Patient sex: F
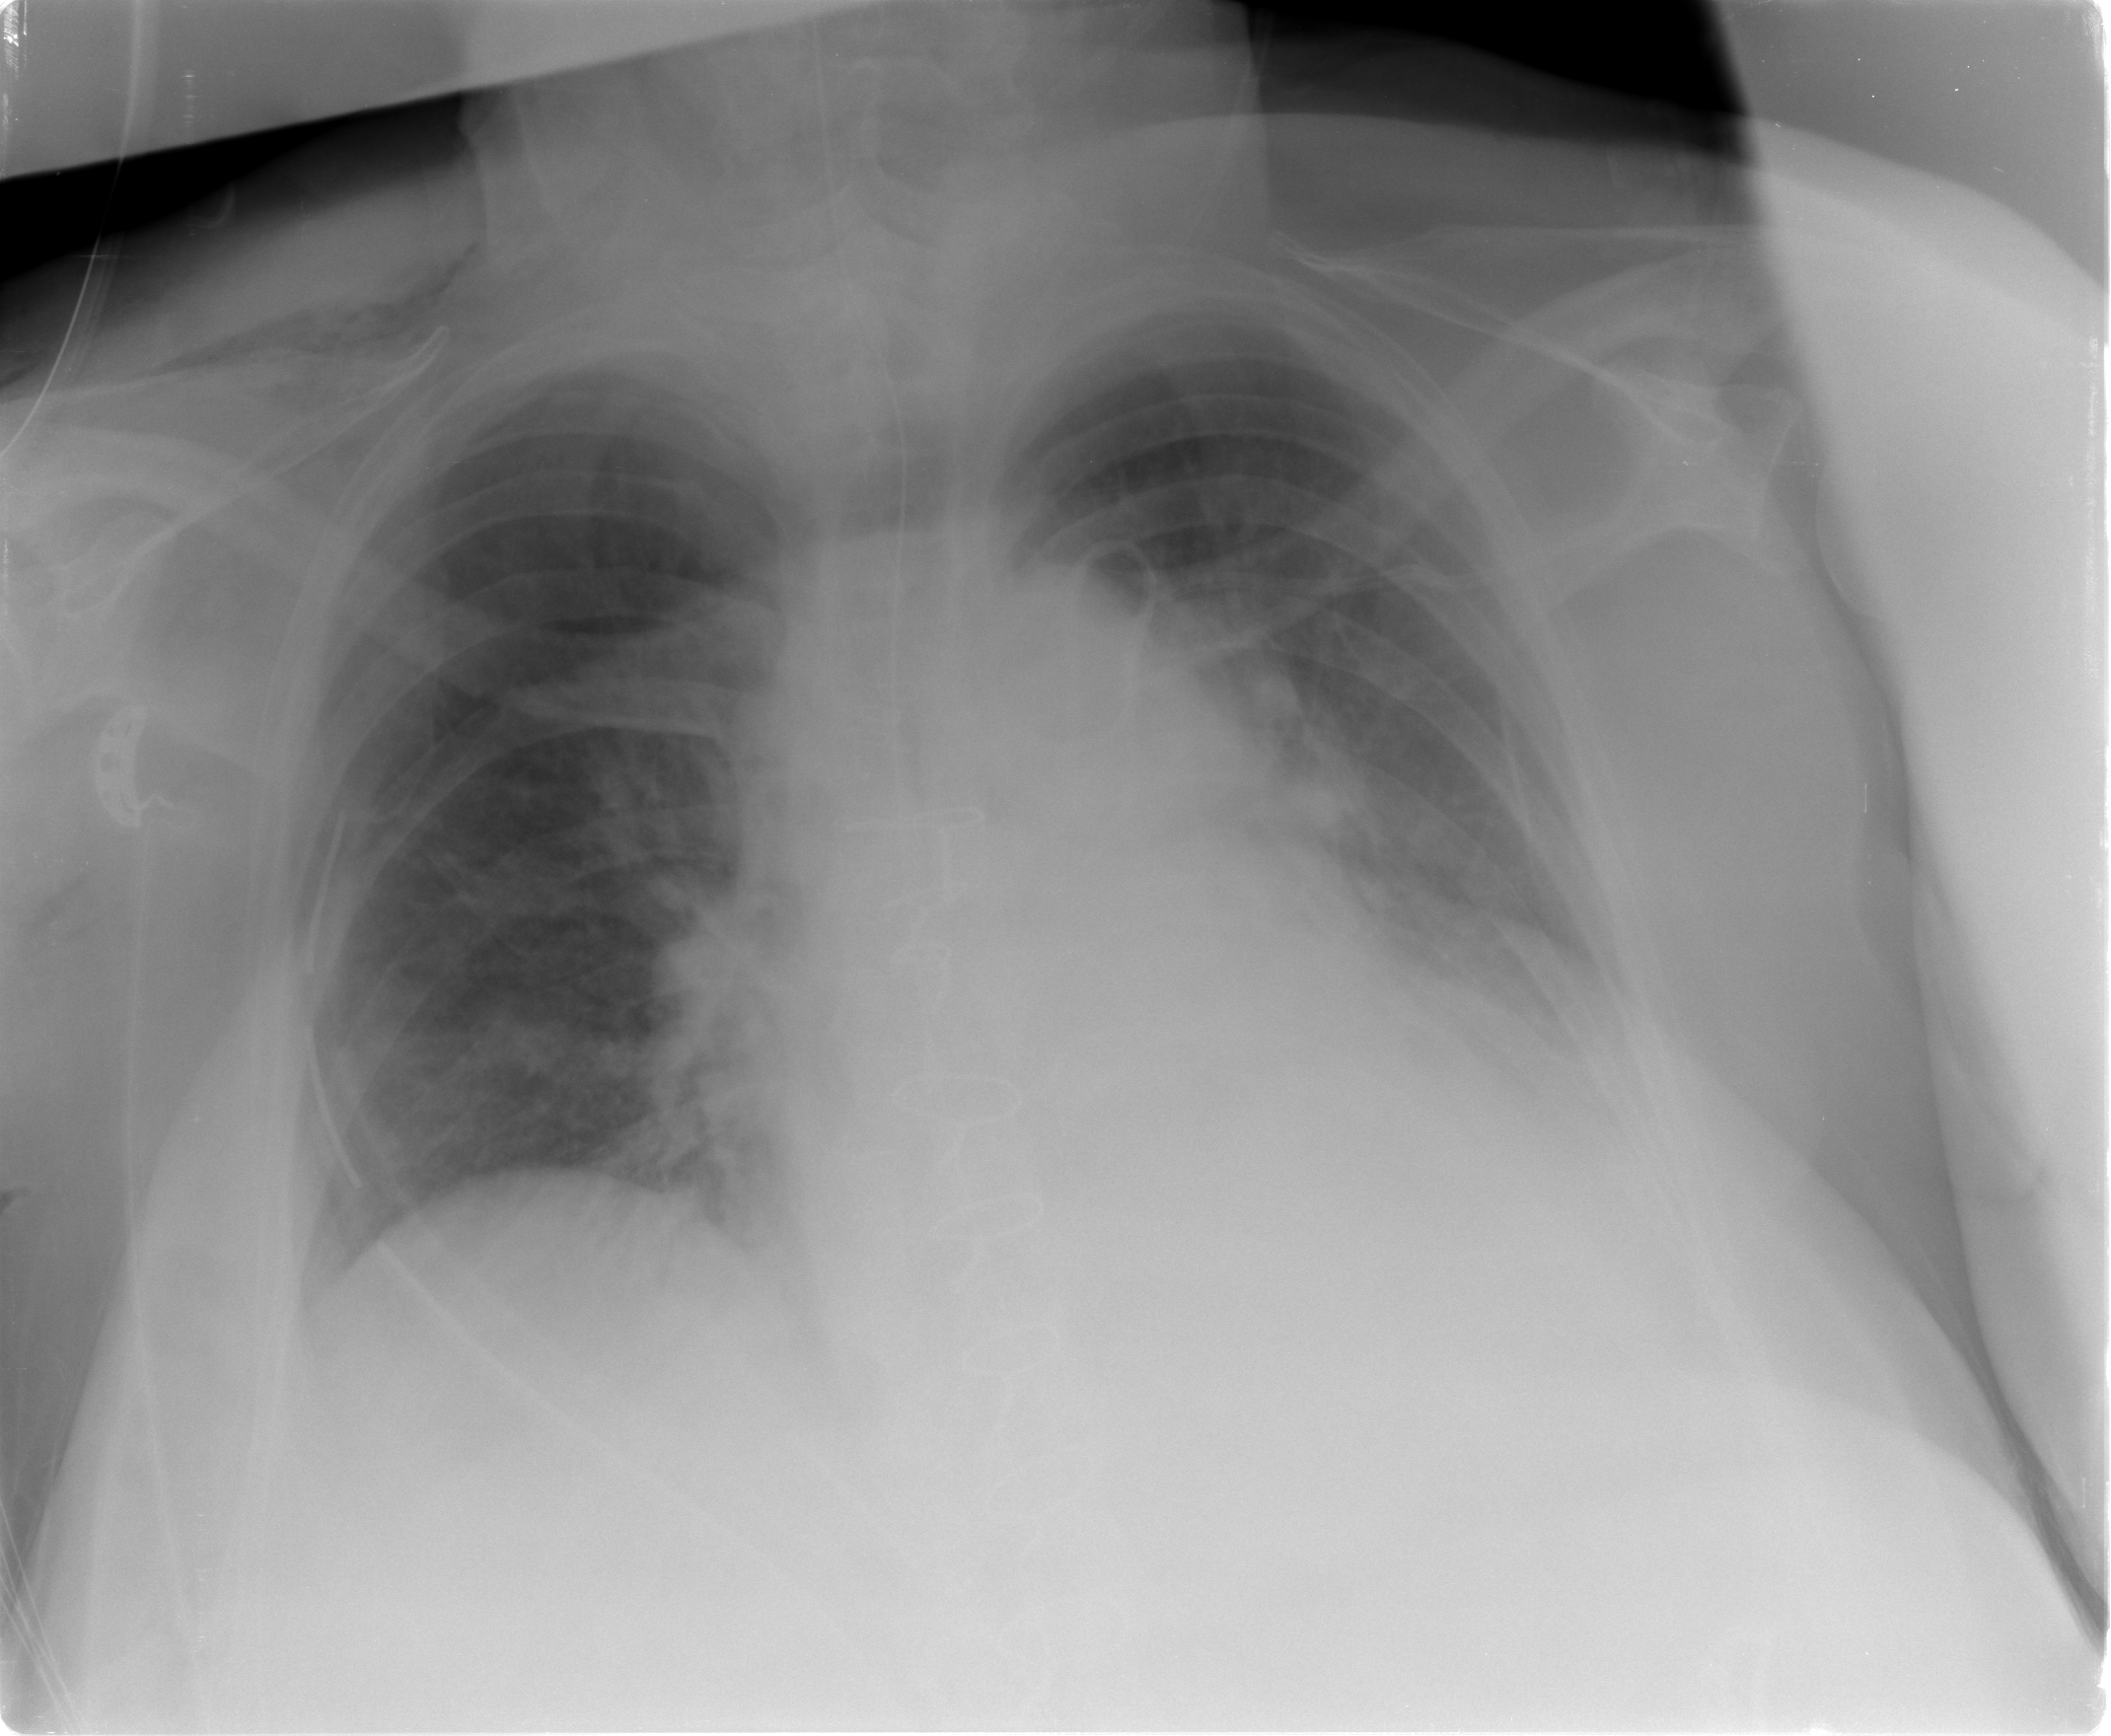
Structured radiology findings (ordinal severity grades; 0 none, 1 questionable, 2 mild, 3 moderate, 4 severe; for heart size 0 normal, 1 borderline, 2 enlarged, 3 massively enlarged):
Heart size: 2
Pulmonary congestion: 2
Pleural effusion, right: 1
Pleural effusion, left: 2
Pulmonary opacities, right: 1
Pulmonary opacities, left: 0
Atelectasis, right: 2
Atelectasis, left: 2